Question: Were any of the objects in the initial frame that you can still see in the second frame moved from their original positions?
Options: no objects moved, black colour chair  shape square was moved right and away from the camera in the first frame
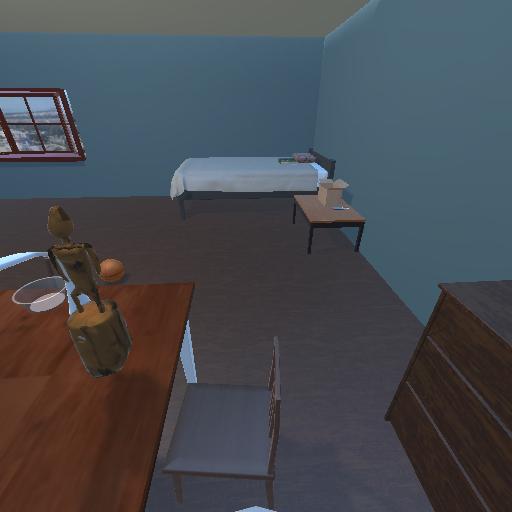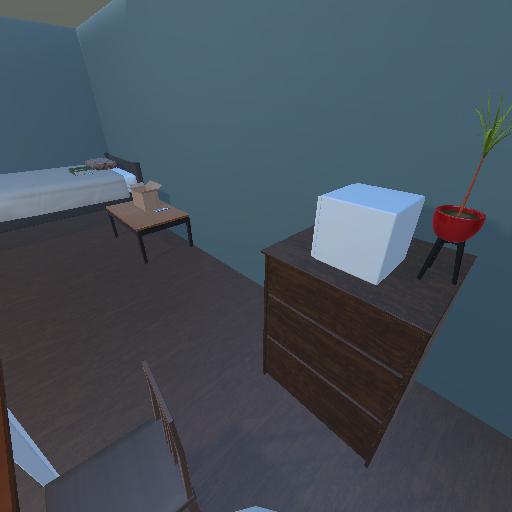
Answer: no objects moved